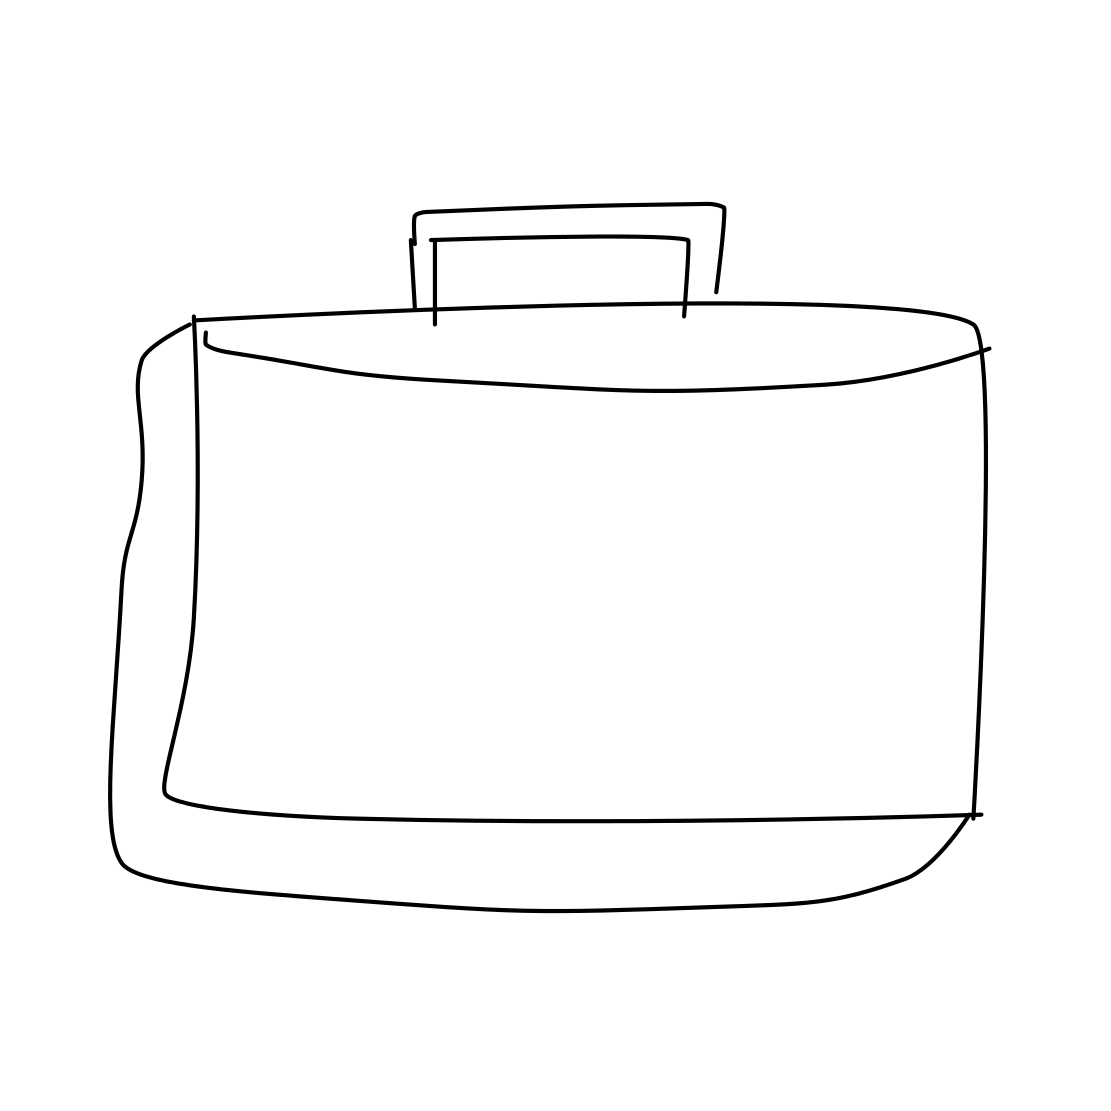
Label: suitcase